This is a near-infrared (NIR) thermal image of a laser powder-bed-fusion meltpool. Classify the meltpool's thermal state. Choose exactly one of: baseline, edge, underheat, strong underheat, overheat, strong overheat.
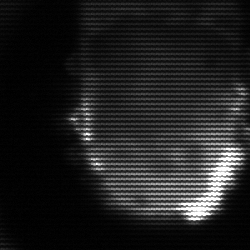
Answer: baseline